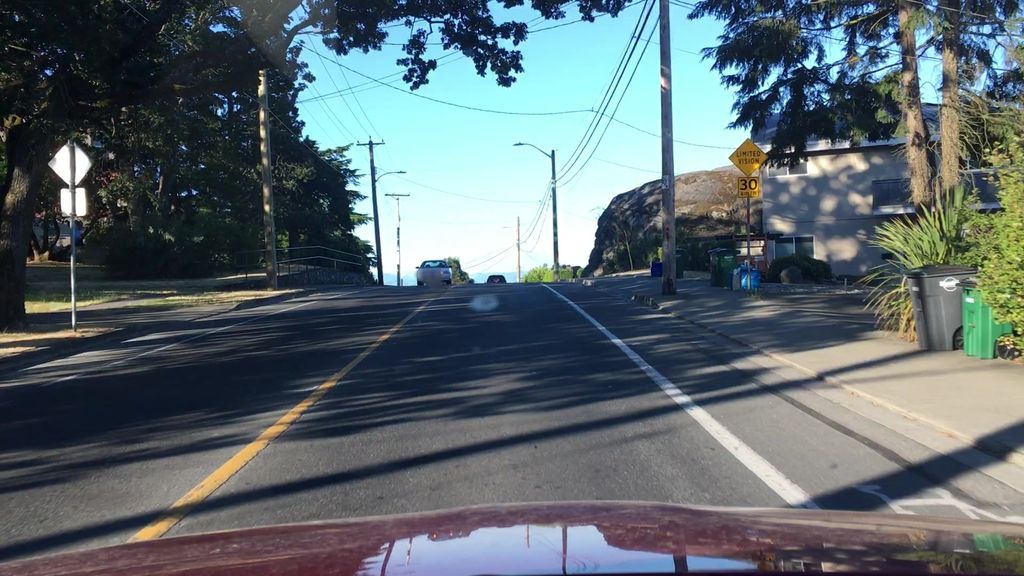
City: victoria